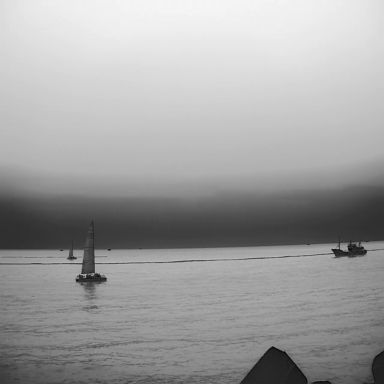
There are four objects shown in the infrared image, including two sailboats, and two bulk_carriers.